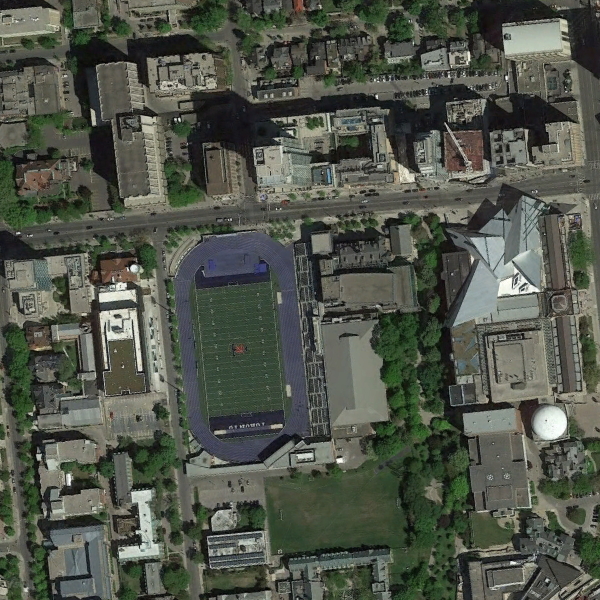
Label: School